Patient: sex M, age 53
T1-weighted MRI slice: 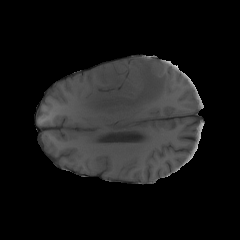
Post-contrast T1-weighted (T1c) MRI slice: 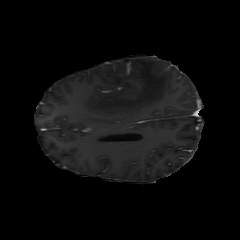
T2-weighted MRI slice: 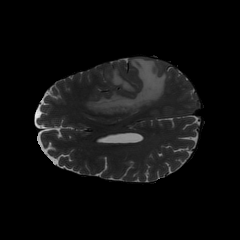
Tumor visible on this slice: yes
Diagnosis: Glioblastoma, IDH-wildtype
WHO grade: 4